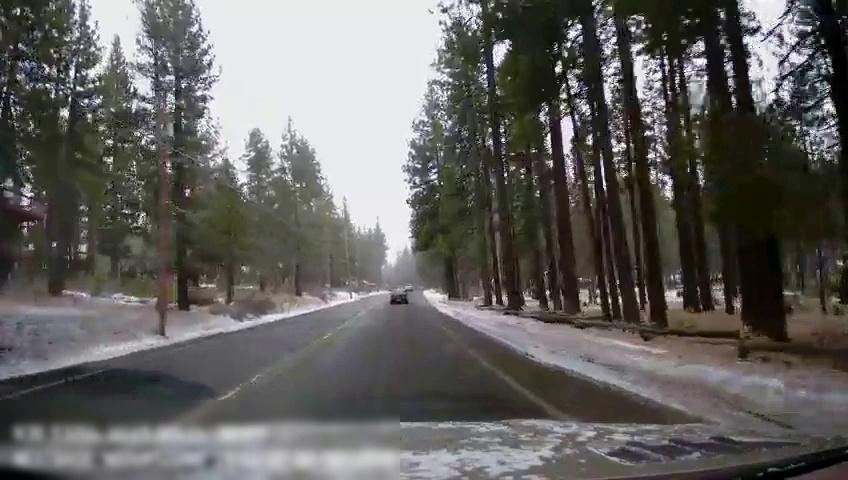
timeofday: Day
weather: Snowy
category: Drivable Space
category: Vehicles | SUV
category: Lanes | Current Lane
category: Lanes | Current Lane
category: Lanes | Alternate Lane